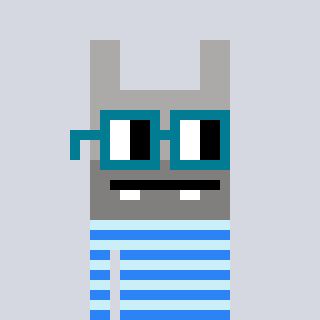
a pixel art character with square dark green glasses, a rabbit-shaped head and a cold-colored body on a cool background